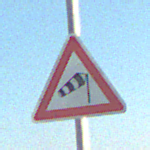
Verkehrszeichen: SeitenwindVonRechts
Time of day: SunriseSunset
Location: Outdoor (Beach)
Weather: Clear
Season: NotSpecified
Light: Natural